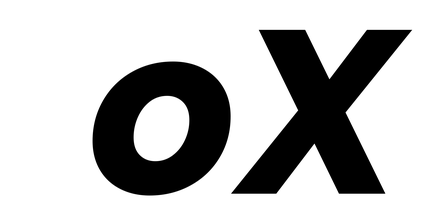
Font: Poppins-BoldItalic